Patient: sex F, age 63
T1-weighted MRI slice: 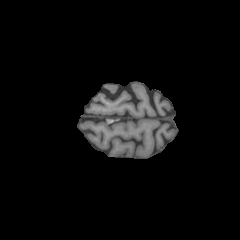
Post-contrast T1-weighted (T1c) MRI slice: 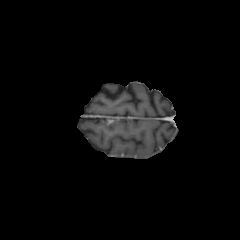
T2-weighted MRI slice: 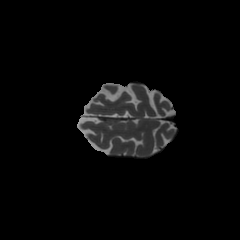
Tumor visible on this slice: no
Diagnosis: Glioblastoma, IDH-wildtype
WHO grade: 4